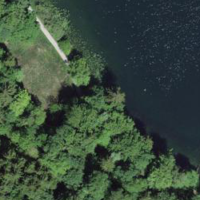
EUNIS habitat code: 44
Species observed at this site:
Allium ursinum
Caltha palustris
Phragmites australis
Fagus sylvatica
Filipendula ulmaria